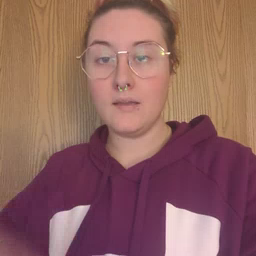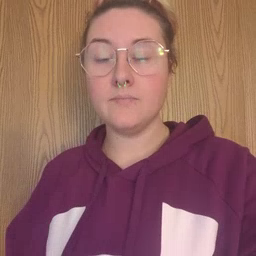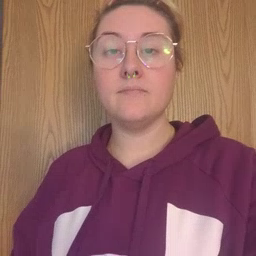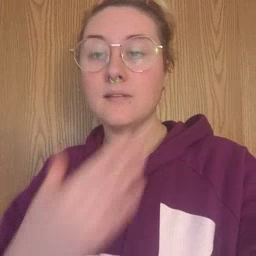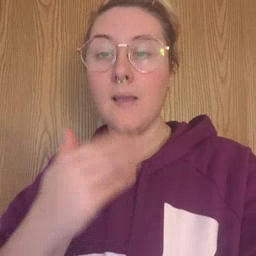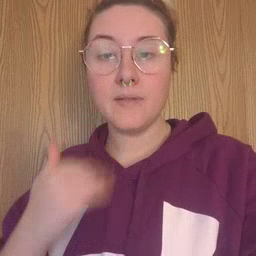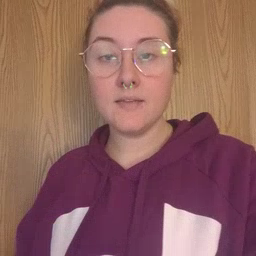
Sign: napkin